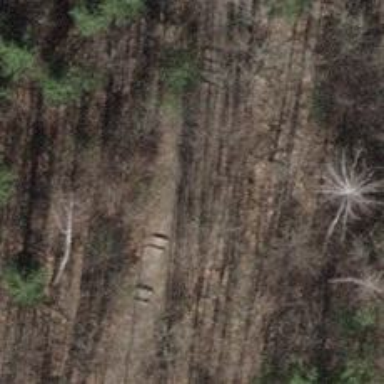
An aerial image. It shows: Set of compacted steps along the road.